Question:
I was reading about the MySQL data type size. I saw VARCHAR takes extra 1/2 bytes, MEDIUMTEXT requires extra 3 bytes, LONGTEXT requires extra 4 bytes. What is the reason for such MySQL behaviour?
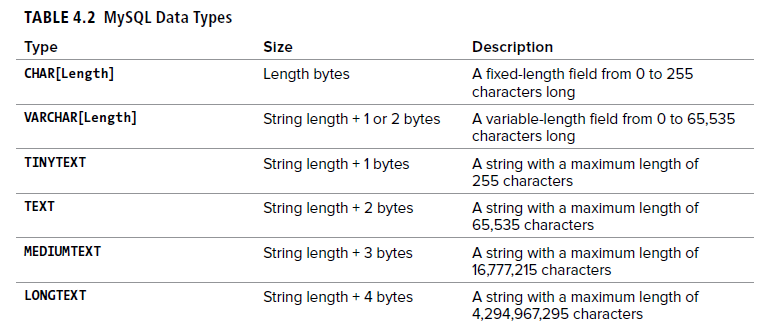
Answer: When MySQL (or any database or computer language) stores a variable length string, there are basically two ways to store the value:
- - ''0''
Databases (almost?) always use length encoding. So, when you store ''ABC'' as a variable length string, in the database storage it looks like:
'''
3 A B C
'''
When you store ''A'':
'''
1 A
'''
That way, MySQL knows when one string ends and the next begins. The different lengths for the different types are based on the maximum length of the string. So, 1 byte can hold values from 0 to 255. 2 bytes can hold values from 0 to 65,535 and so on.
When you use a regular character expression, say 'char(3)', then ''ABC'' looks like:
'''
A B C
'''
This occupies three bytes/whatever (depending on the character coding). The length is known from the table metadata.
With 'char(3)', the string ''A'' also occupies three slots:
'''
A
---^space here
--------^space here
'''
The extra two are occupied by spaces. For long strings, this is generally a big waste of space, which is why most strings are stored as 'varchar' rather than 'char'.